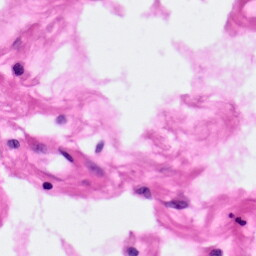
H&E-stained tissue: Pancreatic